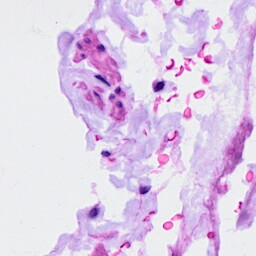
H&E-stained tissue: Ovarian